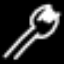
Label: fork